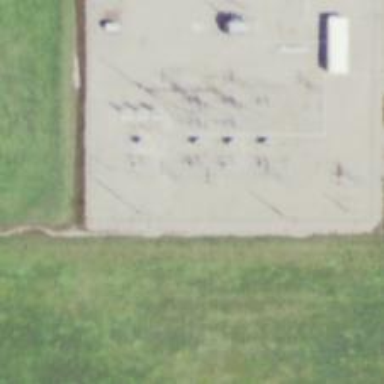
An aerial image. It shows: Switch used for power control.